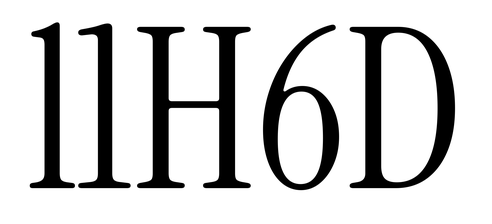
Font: InstrumentSerif-Regular